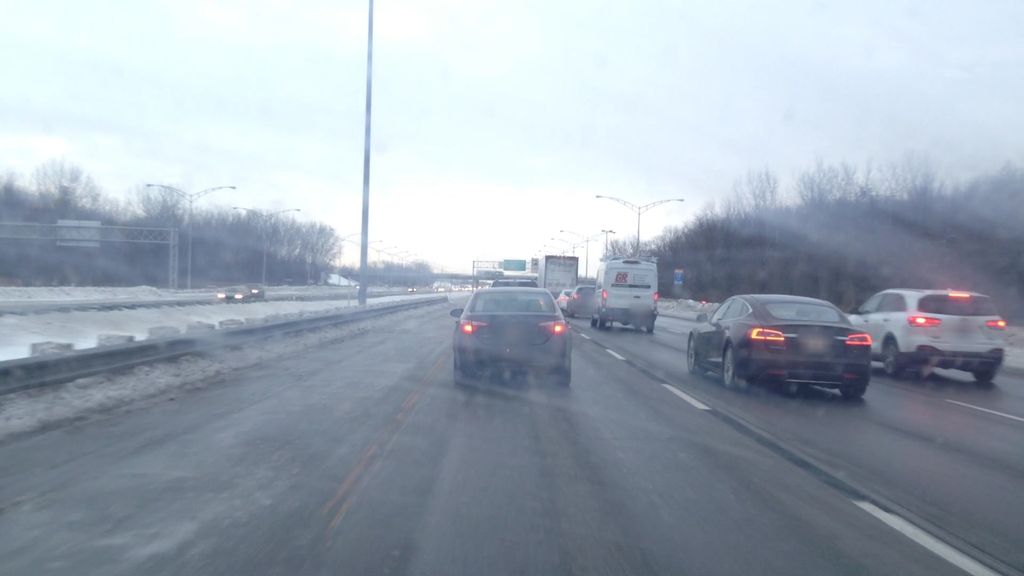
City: montreal